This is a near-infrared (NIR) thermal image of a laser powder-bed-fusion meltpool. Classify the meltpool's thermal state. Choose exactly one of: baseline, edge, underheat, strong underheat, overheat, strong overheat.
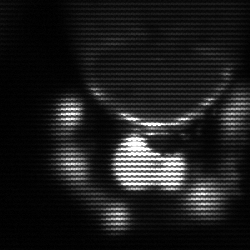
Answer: edge